Question: Im trying to write a query which will emit :
the date/s which Overlapped at most.
'd/m/yyyy'
so here i have date ranges :
dateStart-----dateEnd
'''
1/1---7/1
8/1--15/1
16/1------20/1
8/1--------------21/1
17/1---19/1
18/1--19/1
'''
this is the desired result analyze :

the 2 common days at the left are '8/1' and '9/1' (appears at 2 ranges)
the 4 common days at the right are '18/1' and '19/1' (appears at 4 ranges... and 4>2 so it should win.)
desired result :
'''
18/1
19/1
'''
they both appears the most overlapped.
## edit
this is the script of the datetimes ranges.
'''
DECLARE @t table( dt1 DATETIME , dt2 DATETIME)
INSERT INTO @t
SELECT '20110101','20110107'
UNION ALL
SELECT '20110108','20110115'
UNION ALL
SELECT '20110116','20110120'
UNION ALL
SELECT '20110108','20110121'
UNION ALL
SELECT '20110117','20110119'
UNION ALL
SELECT '20110118','20110119'
'''
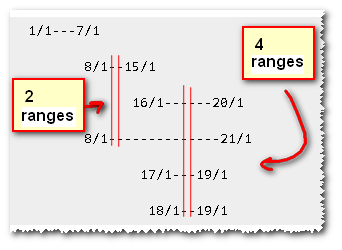
Answer: I'm afraid that this is not exactly what you're looking for, but maybe it helps you anyway(i'm running out of time):
'''
DECLARE @tbl table( startdate DATETIME , enddate DATETIME)
INSERT INTO @tbl
SELECT '20110101','20110107'
UNION ALL
SELECT '20110108','20110115'
UNION ALL
SELECT '20110116','20110120'
UNION ALL
SELECT '20110108','20110121'
UNION ALL
SELECT '20110117','20110119'
UNION ALL
SELECT '20110118','20110119'
;with overlapping_events as(
select startdate, enddate
, (select sum(inTimeSpan)
from (
select case when startdate<=events.startdate then 1 else 0 end
+ case when enddate <= events.startdate then -1 else 0 end as inTimeSpan
from @tbl
where startdate <= events.startdate
or enddate <= events.startdate) as previous
) as overlapping
from @tbl events
)
select oe.*
from overlapping_events oe
order by overlapping desc, startdate asc, enddate asc
startdate enddate overlapping
2011-01-18 00:00:00.000 2011-01-19 00:00:00.000 4
2011-01-17 00:00:00.000 2011-01-19 00:00:00.000 3
2011-01-08 00:00:00.000 2011-01-15 00:00:00.000 2
2011-01-08 00:00:00.000 2011-01-21 00:00:00.000 2
2011-01-16 00:00:00.000 2011-01-20 00:00:00.000 2
2011-01-01 00:00:00.000 2011-01-07 00:00:00.000 1
'''